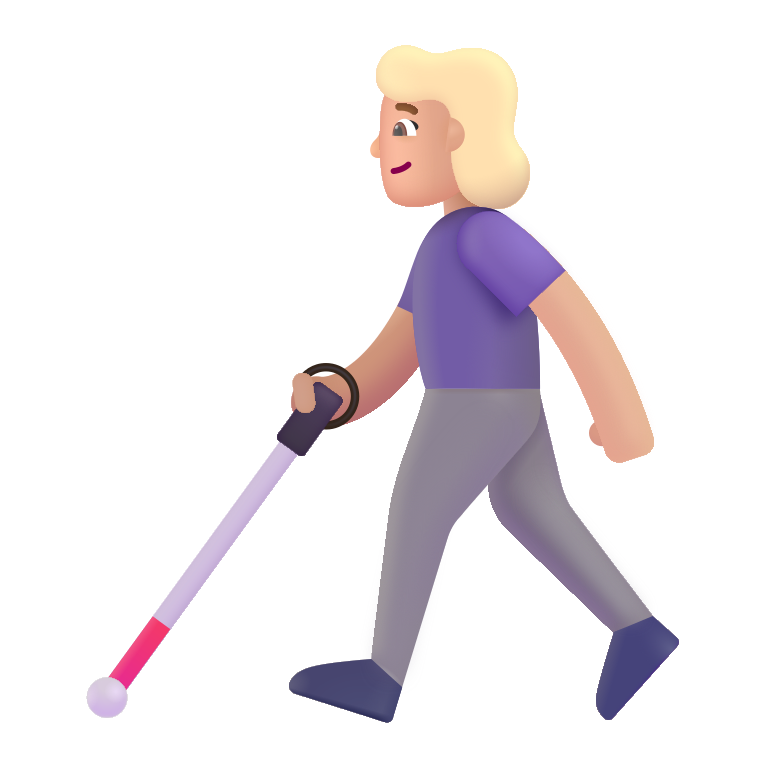
woman with white cane color  light